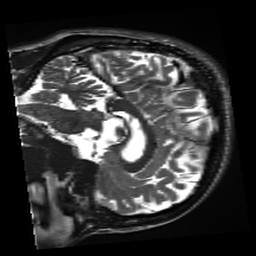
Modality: inplaneT2
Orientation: sagittal
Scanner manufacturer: siemens
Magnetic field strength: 3 T
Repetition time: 11 s
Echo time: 0.059 s